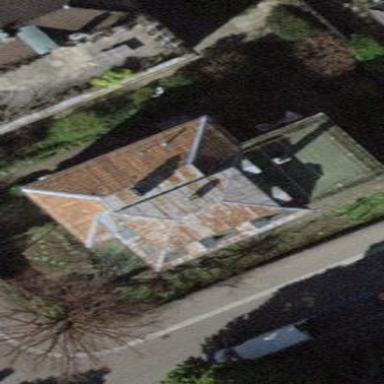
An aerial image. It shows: The building has mansard roof that is oriented across.